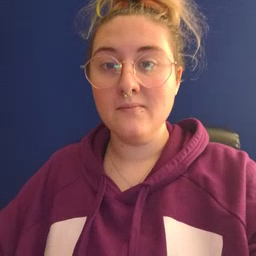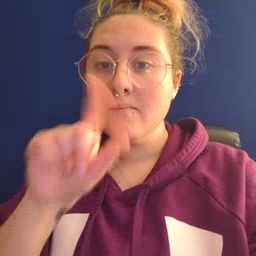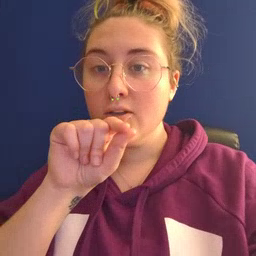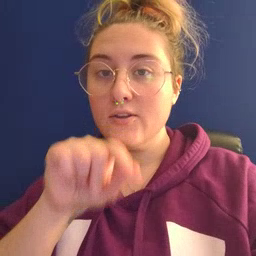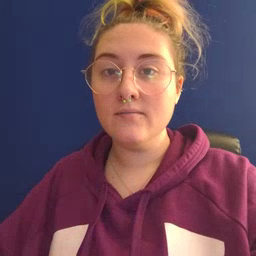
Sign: bird